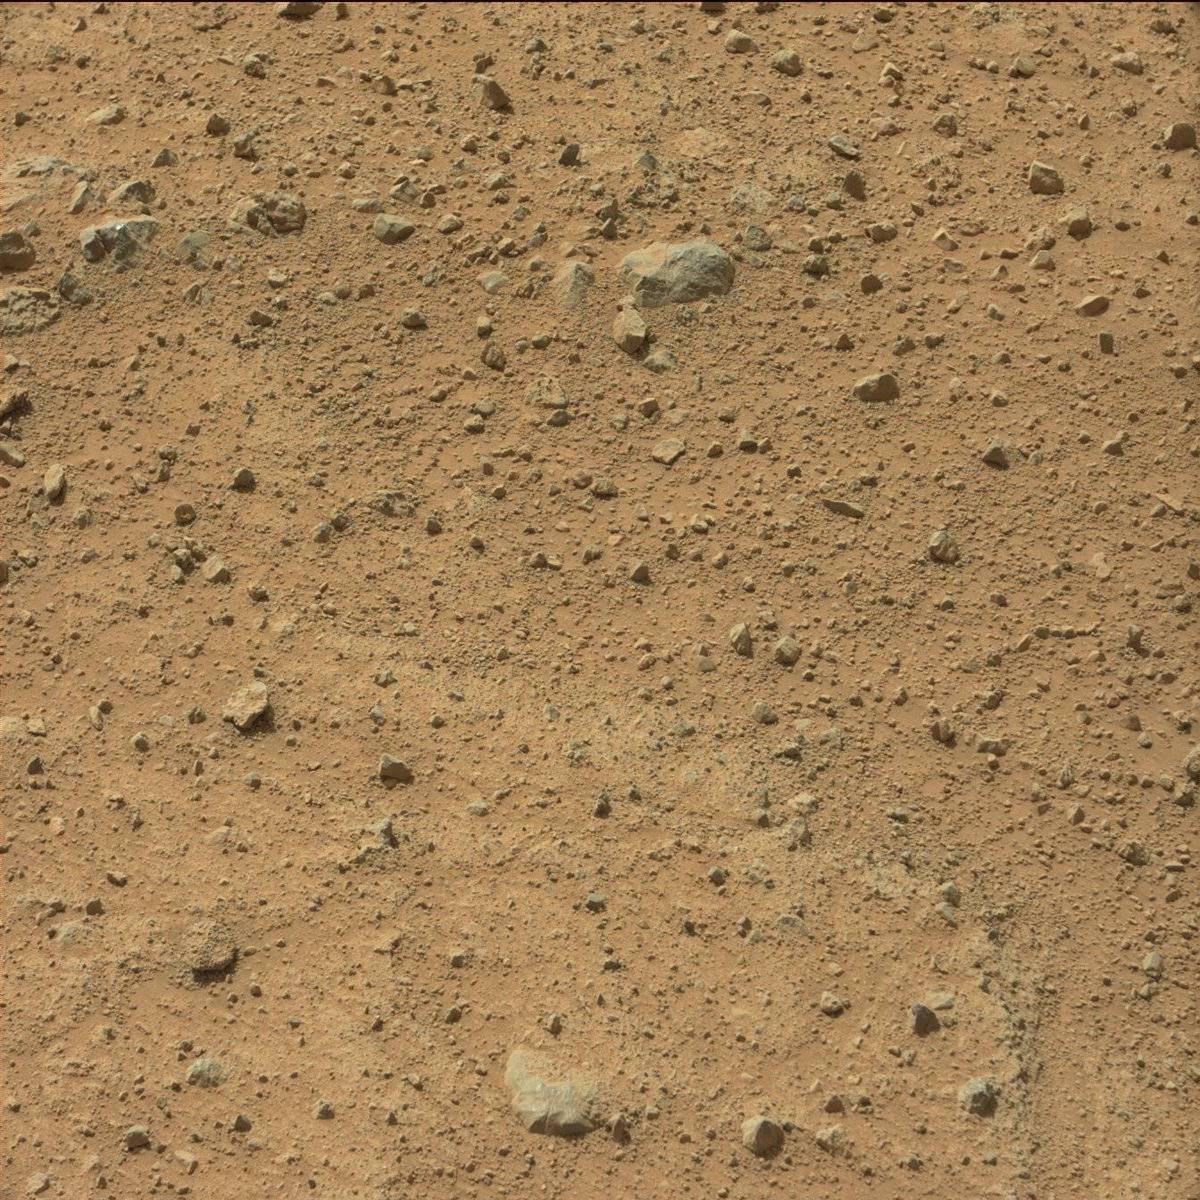
Terrain classes present: Bedrock, Sand / Soil